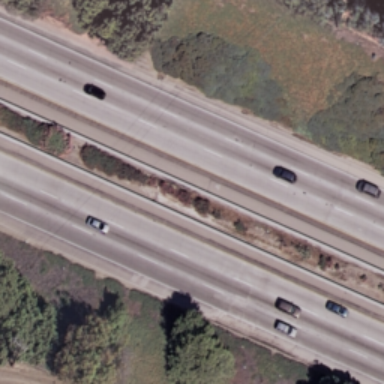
There are two straight freeways with some plants beside them .